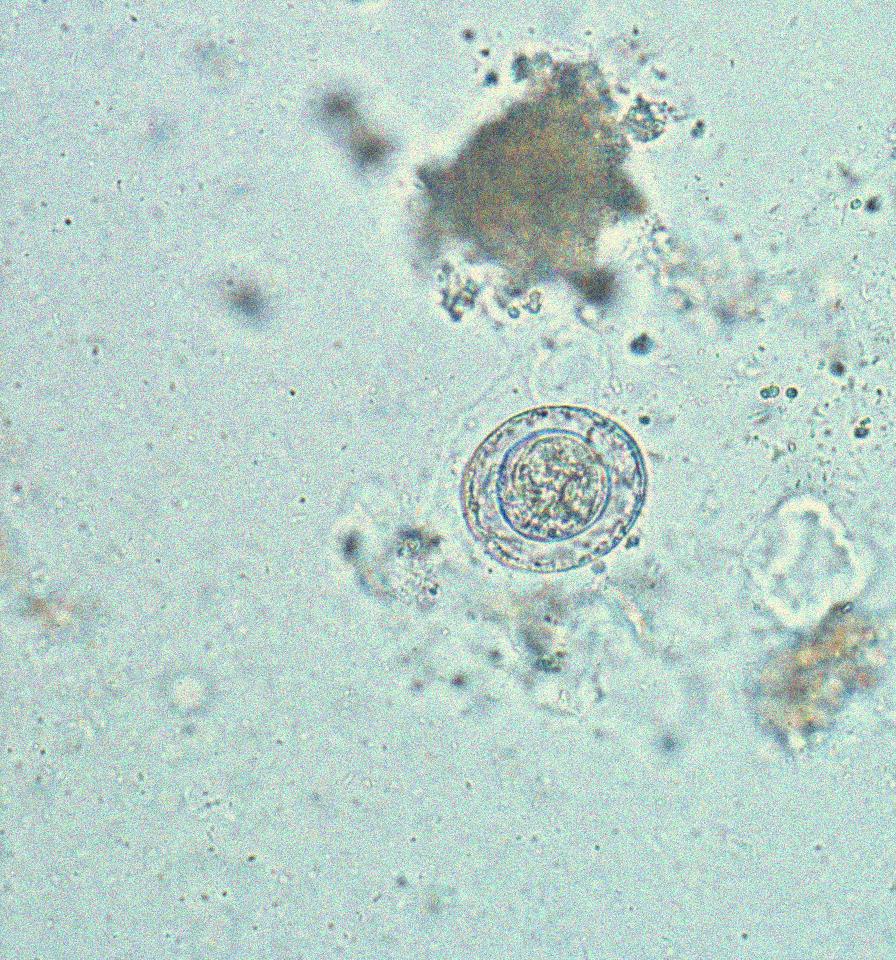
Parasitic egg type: Hymenolepis nana